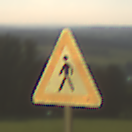
Verkehrszeichen: FussgaengerRechts
Umgebung: Outdoor, Nature
Tageszeit: MorningAfternoon
Wetter: PartlyCloudy
Licht: Natural
Jahreszeit: NotSpecified
Kontrast: HighContrast